Question: I am developing some content display in various tabs, using 'Angular.js 1.5.x' and 'AngularJS Material 1.1.0'.
I first used the Angular Material 'md-tabs' system like this : <URL>.
Unfortunately, our users do not use them as they do not seem to understand they are tabs. I am now working on a new, more obvious, tabs system :

I haven't found any Angular material way .
Do you know where I could look ? It does not need to be Angular Material, any help or lead is welcome :) I want to avoid complexity or custom code if possible, so I want to capitalize on existing frameworks.
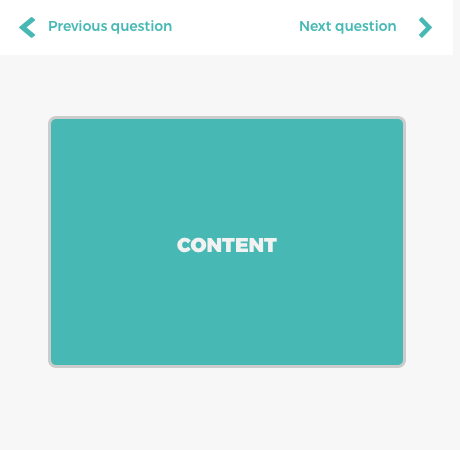
Answer: You can still use mdTabs. You can create a custom button and make them to command the tab by changing the selected tab with: md-selected
Then hide the tab navigation by md-no-pagination , or by adding display:none to .md-tab css.
eg, for 3 tabs:
'''
<div>
<md-tabs md-selected="tabIndex">
<md-tab label="tab1">
tab1 content
</md-tab>
<md-tab label="tab2">
tab 2 content
</md-tab>
<md-tab label="tab3">
tab 3 content
</md-tab>
</md-tabs>
<md-button ng-click="back()" class="md-raised">
Previous
</md-button>
<md-button ng-click="next()" class="md-raised">
Next
</md-button>
</div>
'''
and controller:
'''
$scope.back = function() {
if ($scope.tabIndex > 0) {
$scope.tabIndex--;
}
};
$scope.next = function() {
if ($scope.tabIndex < 2) {
$scope.tabIndex++;
}
}
'''
plunkr: <URL>